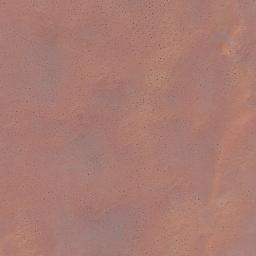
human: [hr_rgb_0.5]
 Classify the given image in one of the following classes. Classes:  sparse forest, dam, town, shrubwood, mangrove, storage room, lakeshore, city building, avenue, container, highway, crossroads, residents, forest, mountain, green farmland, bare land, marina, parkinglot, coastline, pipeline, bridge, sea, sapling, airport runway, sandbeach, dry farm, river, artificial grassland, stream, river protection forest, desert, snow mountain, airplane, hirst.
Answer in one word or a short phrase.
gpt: desert